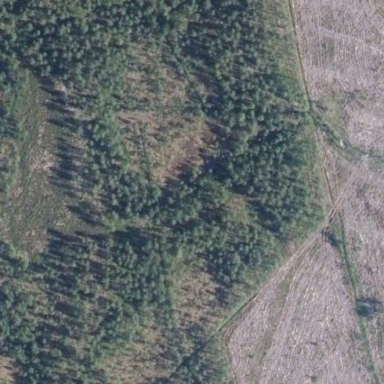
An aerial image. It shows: Woodland consisting mainly of needle-leaved trees.